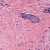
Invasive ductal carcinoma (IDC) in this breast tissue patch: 1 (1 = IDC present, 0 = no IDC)